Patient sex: M
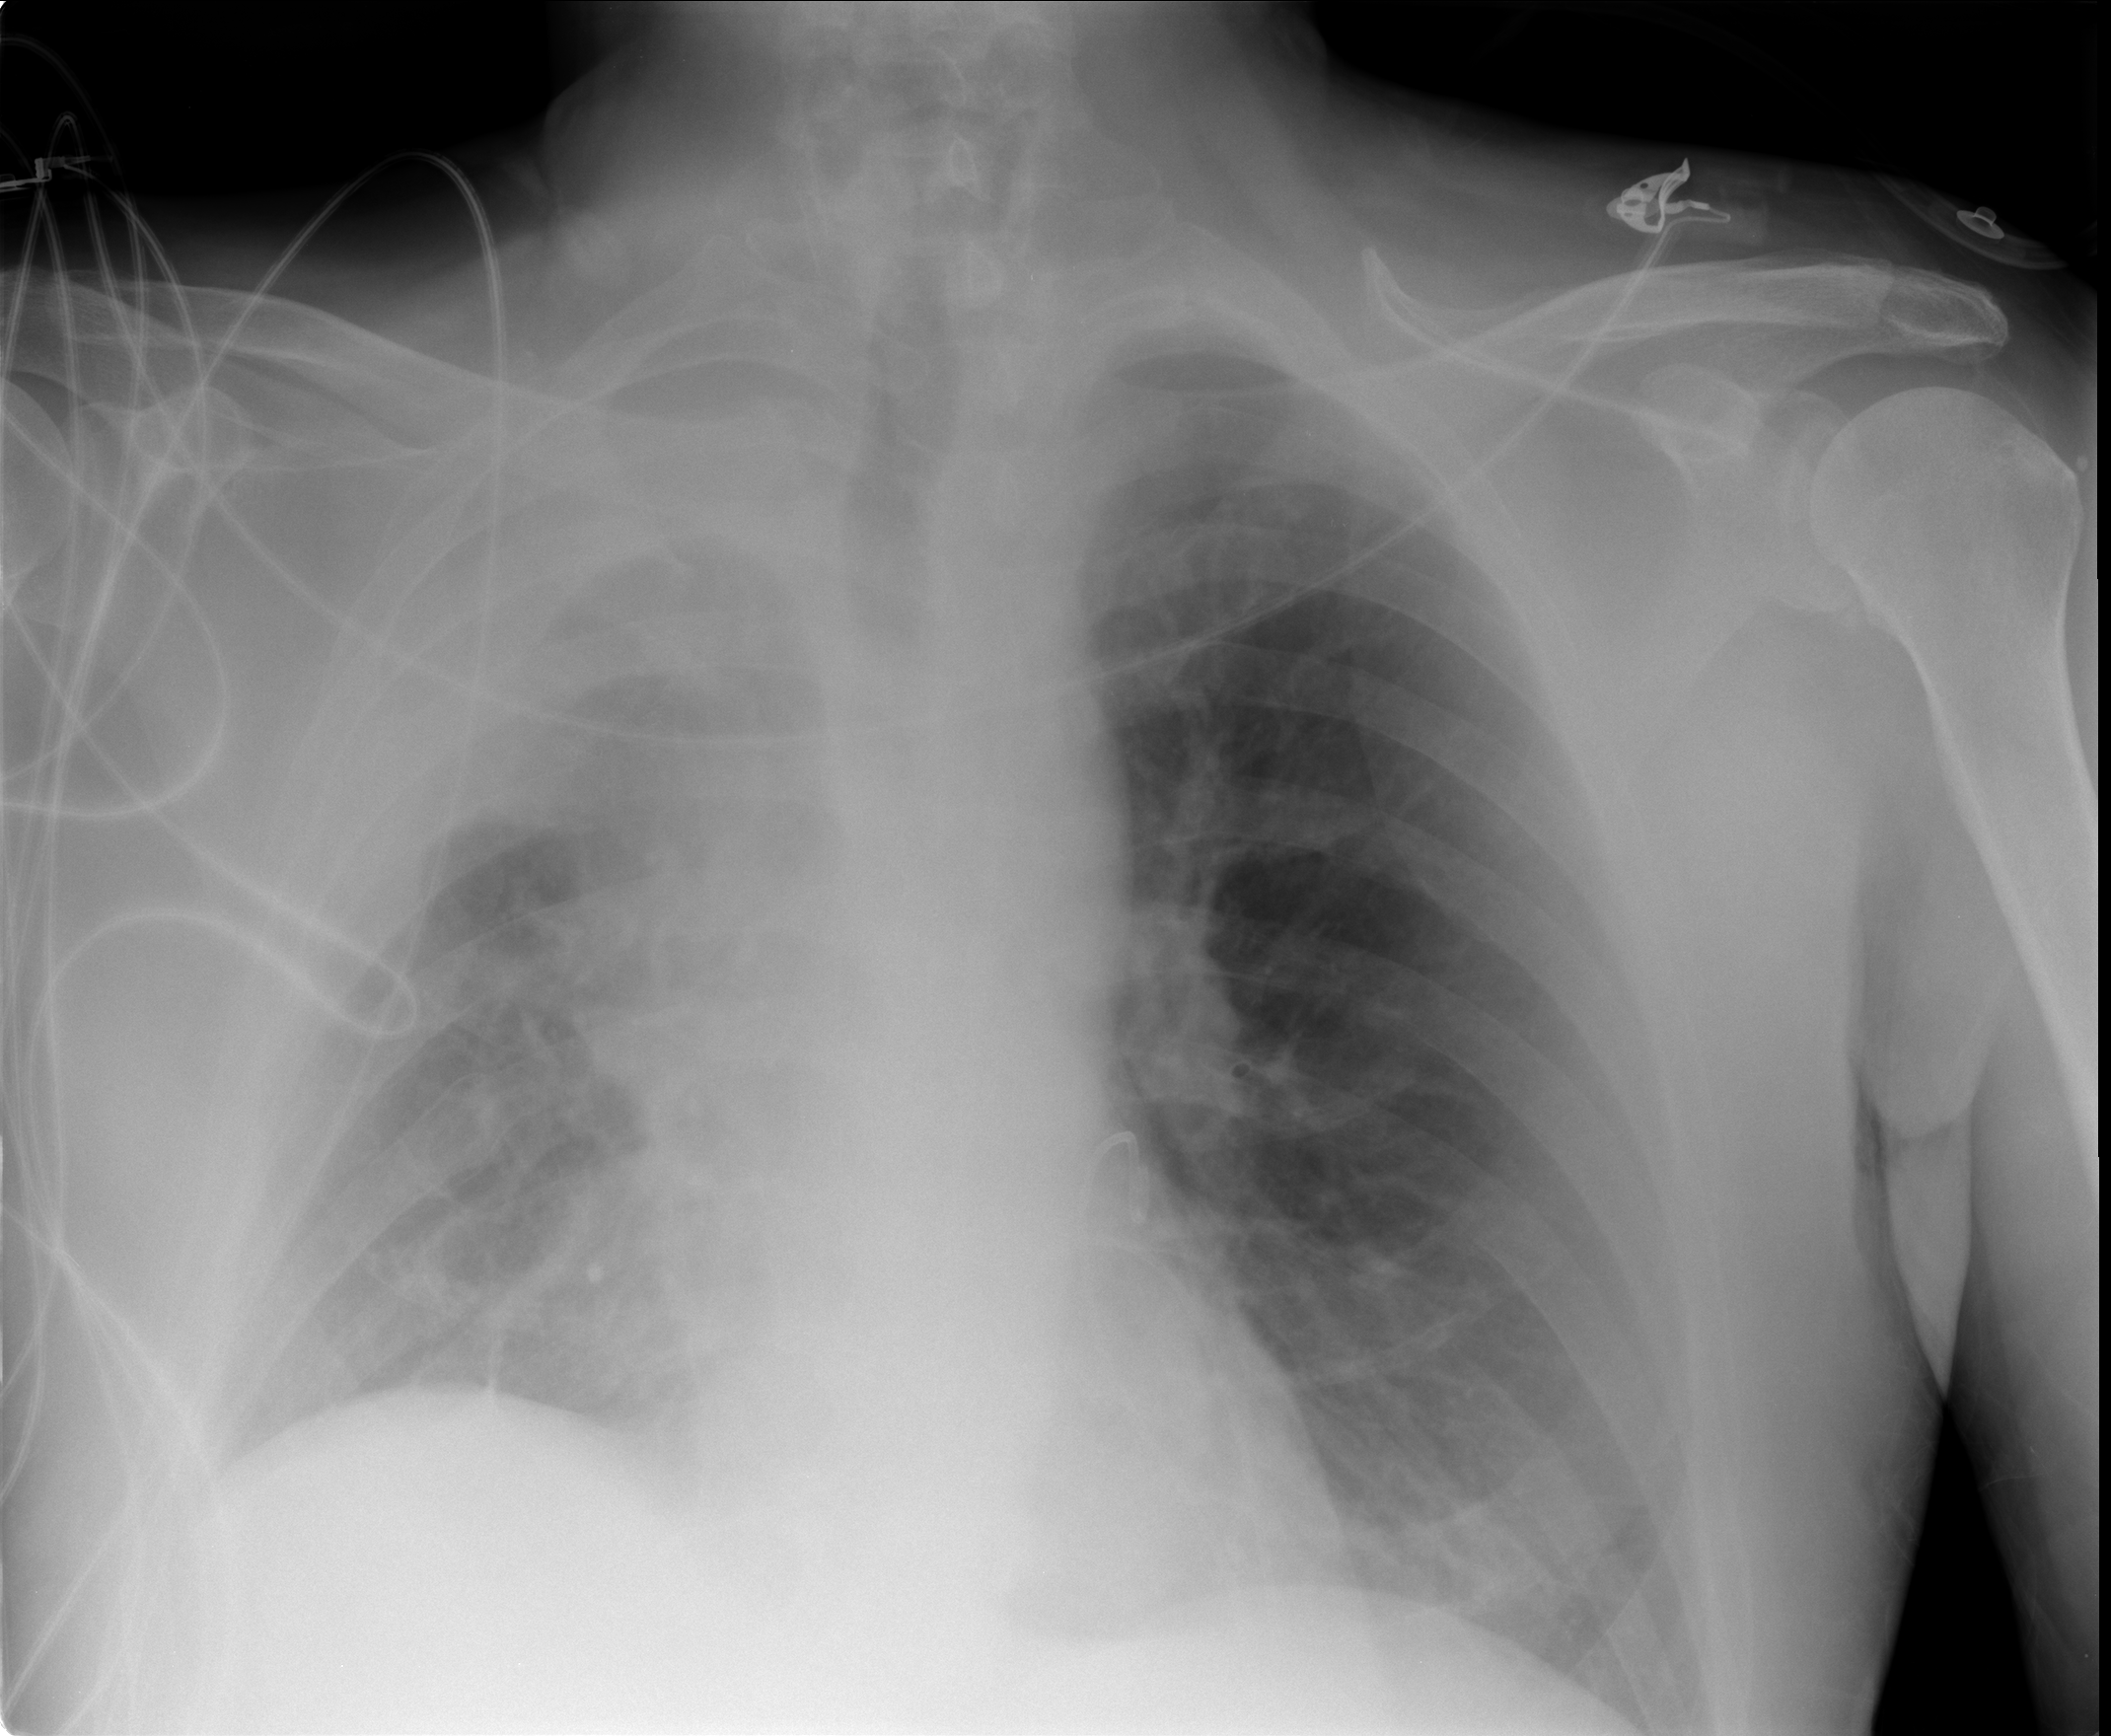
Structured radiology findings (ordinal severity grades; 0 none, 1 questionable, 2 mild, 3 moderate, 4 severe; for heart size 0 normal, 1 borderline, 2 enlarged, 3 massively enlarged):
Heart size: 0
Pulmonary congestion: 0
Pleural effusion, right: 3
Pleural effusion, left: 0
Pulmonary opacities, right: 0
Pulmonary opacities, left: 0
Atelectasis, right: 3
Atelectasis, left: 0